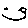
Label: smiley face